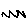
Label: zigzag